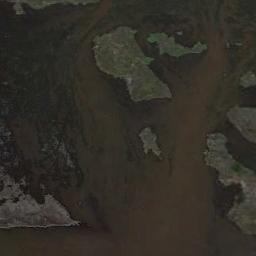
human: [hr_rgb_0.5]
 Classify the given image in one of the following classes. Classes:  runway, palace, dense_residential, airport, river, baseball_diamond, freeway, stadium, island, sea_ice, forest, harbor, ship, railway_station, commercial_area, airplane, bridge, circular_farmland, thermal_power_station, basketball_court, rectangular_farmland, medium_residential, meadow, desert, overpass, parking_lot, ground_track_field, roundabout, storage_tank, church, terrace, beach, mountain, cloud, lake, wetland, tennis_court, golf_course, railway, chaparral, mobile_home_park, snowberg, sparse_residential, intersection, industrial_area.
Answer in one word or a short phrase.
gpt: wetland